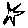
Label: star